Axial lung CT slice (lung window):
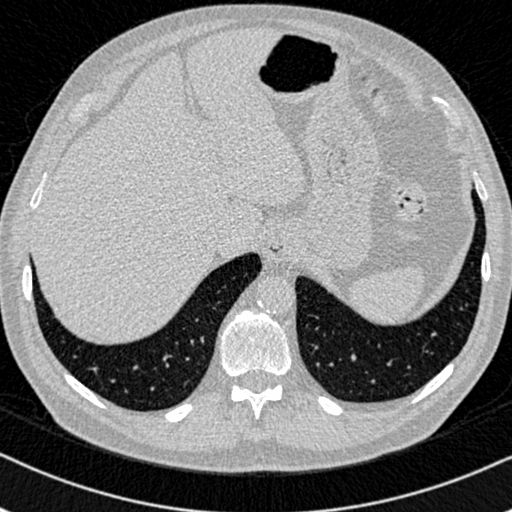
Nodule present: no